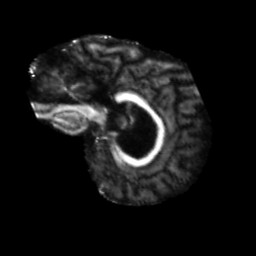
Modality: FA
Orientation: sagittal
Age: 75
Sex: male
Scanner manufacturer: siemens
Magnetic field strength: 3 T
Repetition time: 5.47 s
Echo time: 0.0854 s